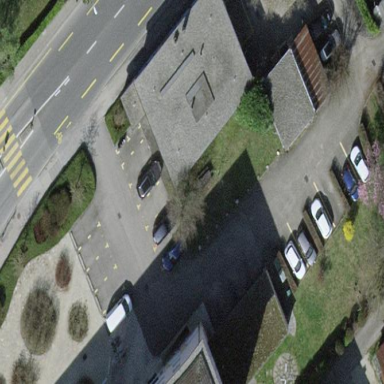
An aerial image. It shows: Building.